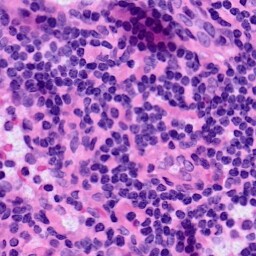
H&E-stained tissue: LymphNode